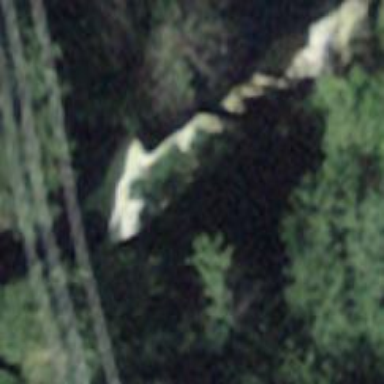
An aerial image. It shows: Cliff in nature.